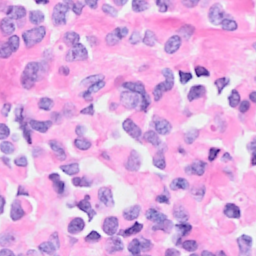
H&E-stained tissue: Breast